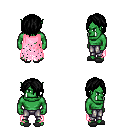
a pixel art fantasy rpg character, male body template, orc, green skin, pink tattered cape, metal pants, black bangs hairstyle, gray slippers, four views (front, back, left, right), 2x2 character sprite sheet, small pixel art, hard edges, no anti-aliasing